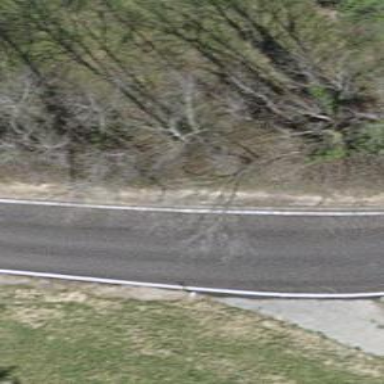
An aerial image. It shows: Paved tertiary road.